Aerial crown-view tile of a tropical tree (Barro Colorado Island, Panama), acquired 20250616:
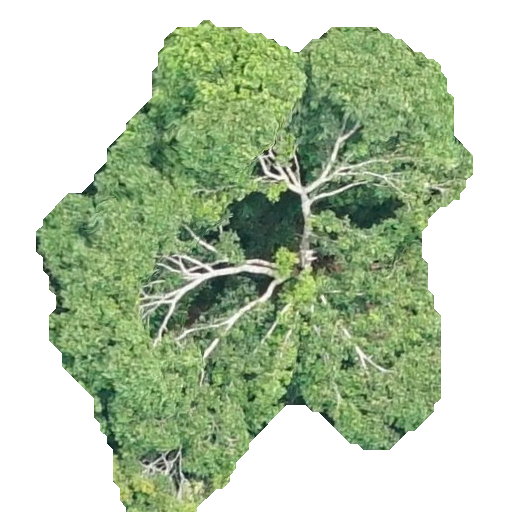
Species: Prioria copaifera
GBIF accepted scientific name: Prioria copaifera
Crown area: 215.881 m²